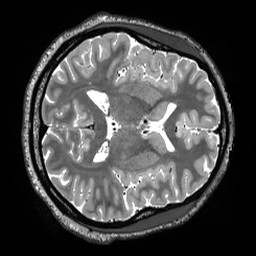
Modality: T2w
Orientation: axial
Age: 20
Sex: female
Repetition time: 3.2 s
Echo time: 0.563 s